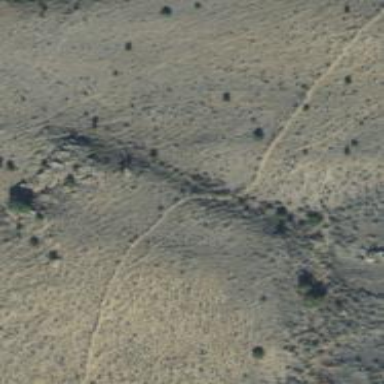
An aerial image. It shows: Path.